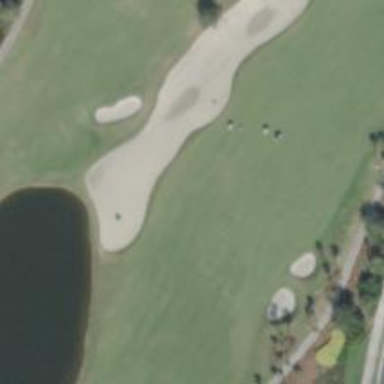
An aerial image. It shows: Golf hole.